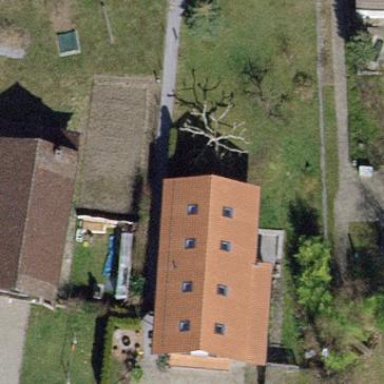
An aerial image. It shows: Building with tiled roof.